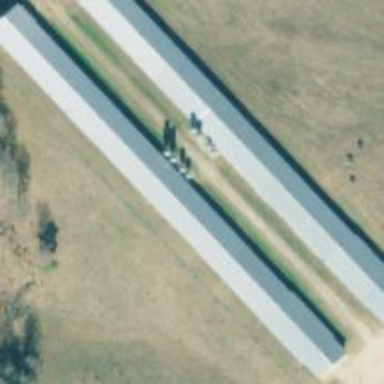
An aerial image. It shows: Poultry house.